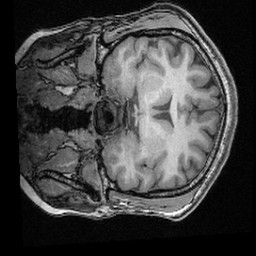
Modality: T1w
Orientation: coronal
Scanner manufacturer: ge
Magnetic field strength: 3 T
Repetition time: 0.008572 s
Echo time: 0.003384 s